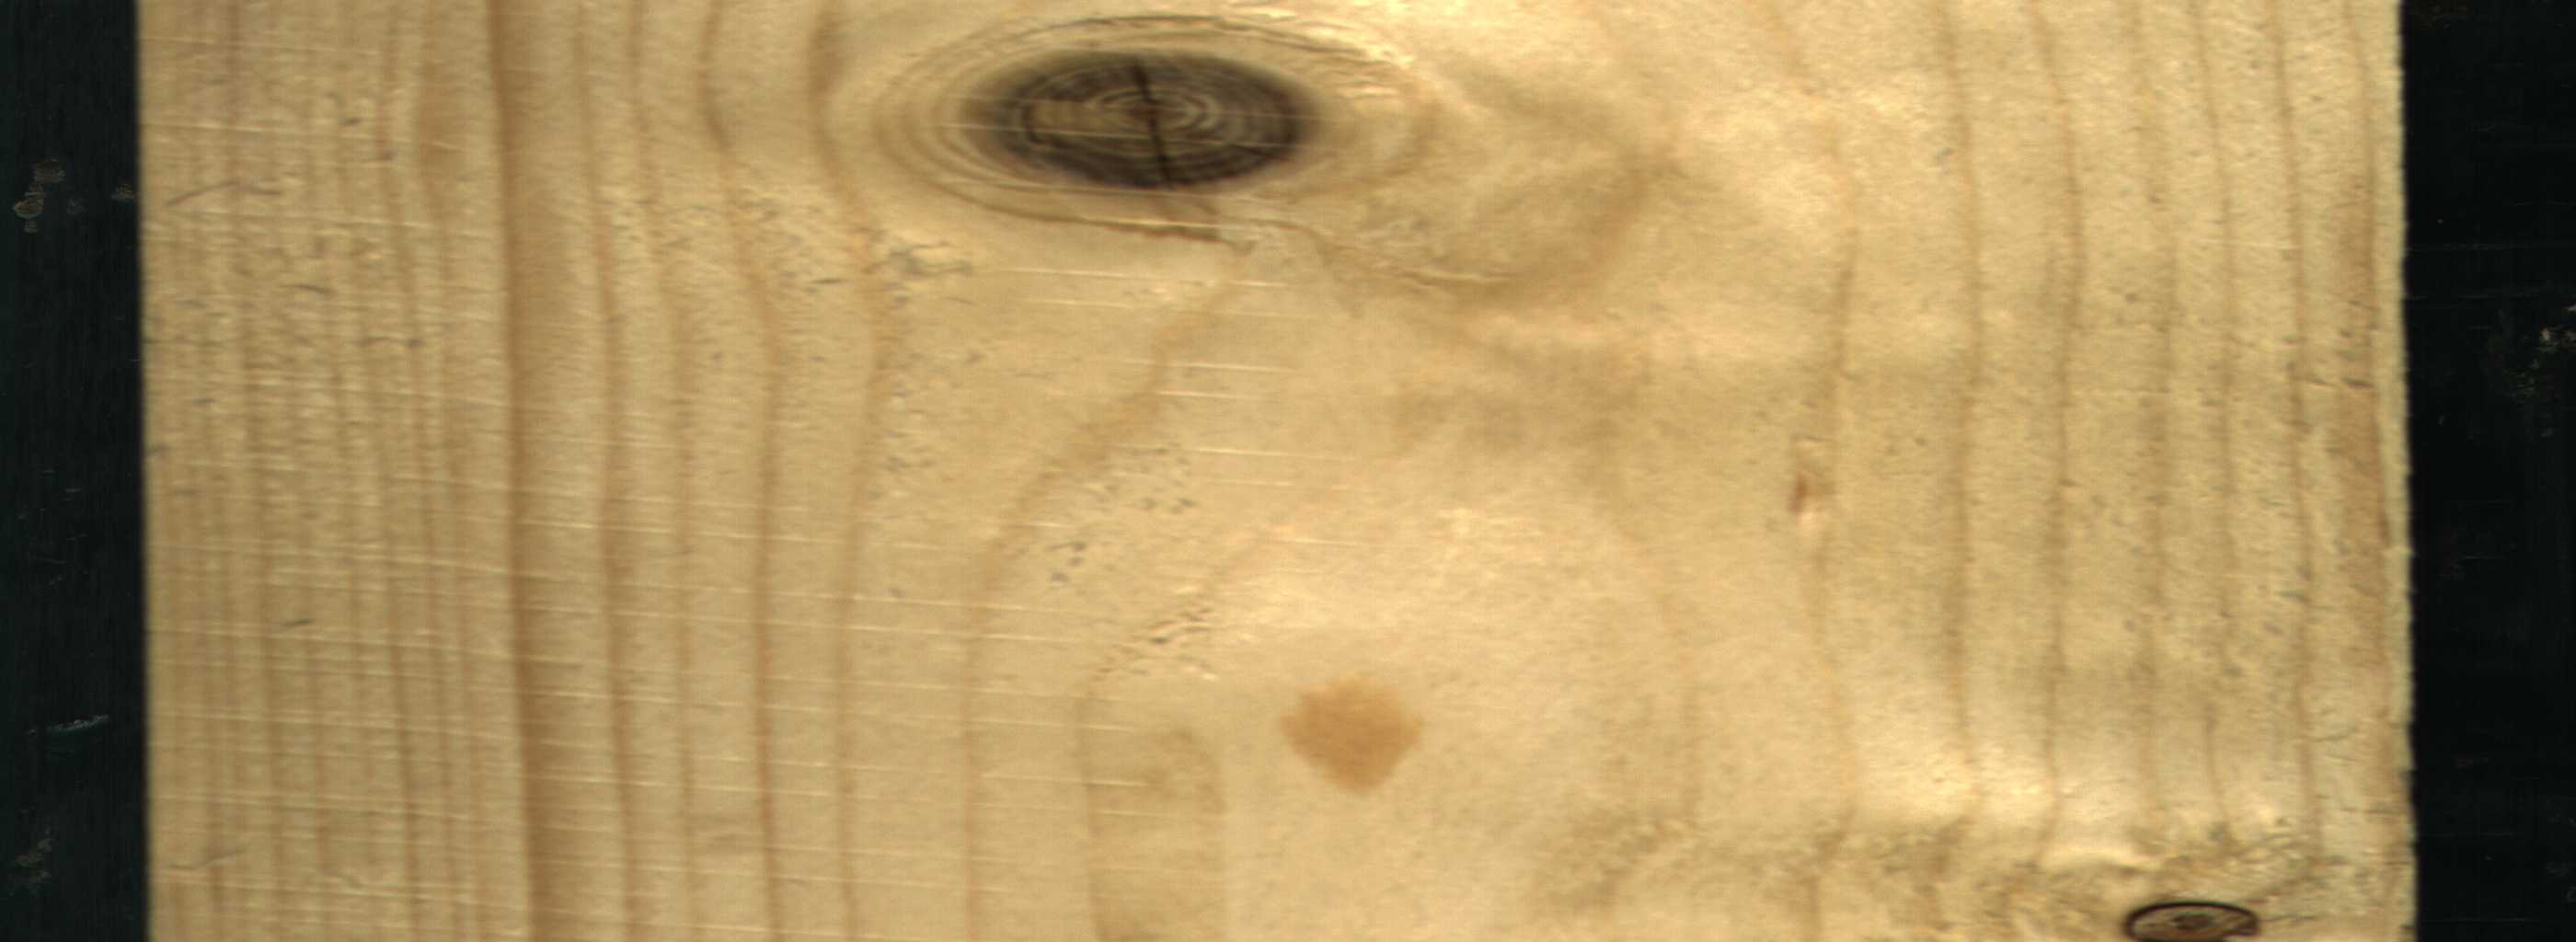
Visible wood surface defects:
Dead_Knot
Dead_Knot